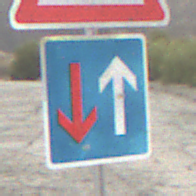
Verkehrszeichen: VorrangVorGegenverkehr
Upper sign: RadverkehrRechts
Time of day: SunriseSunset
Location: Outdoor (RoadRail)
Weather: PartlyCloudy
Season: NotSpecified
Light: Natural